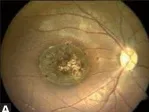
At presentation, right eye color fundus photograph (A) reveals a punched-out pigmented lesion with well-demarcated borders at the macula suggestive of a healed toxoplasma scar.
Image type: ophthalmic_imaging (fundus_photograph)